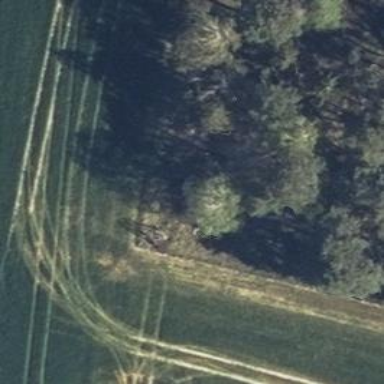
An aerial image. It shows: Hunting stand.